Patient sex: M
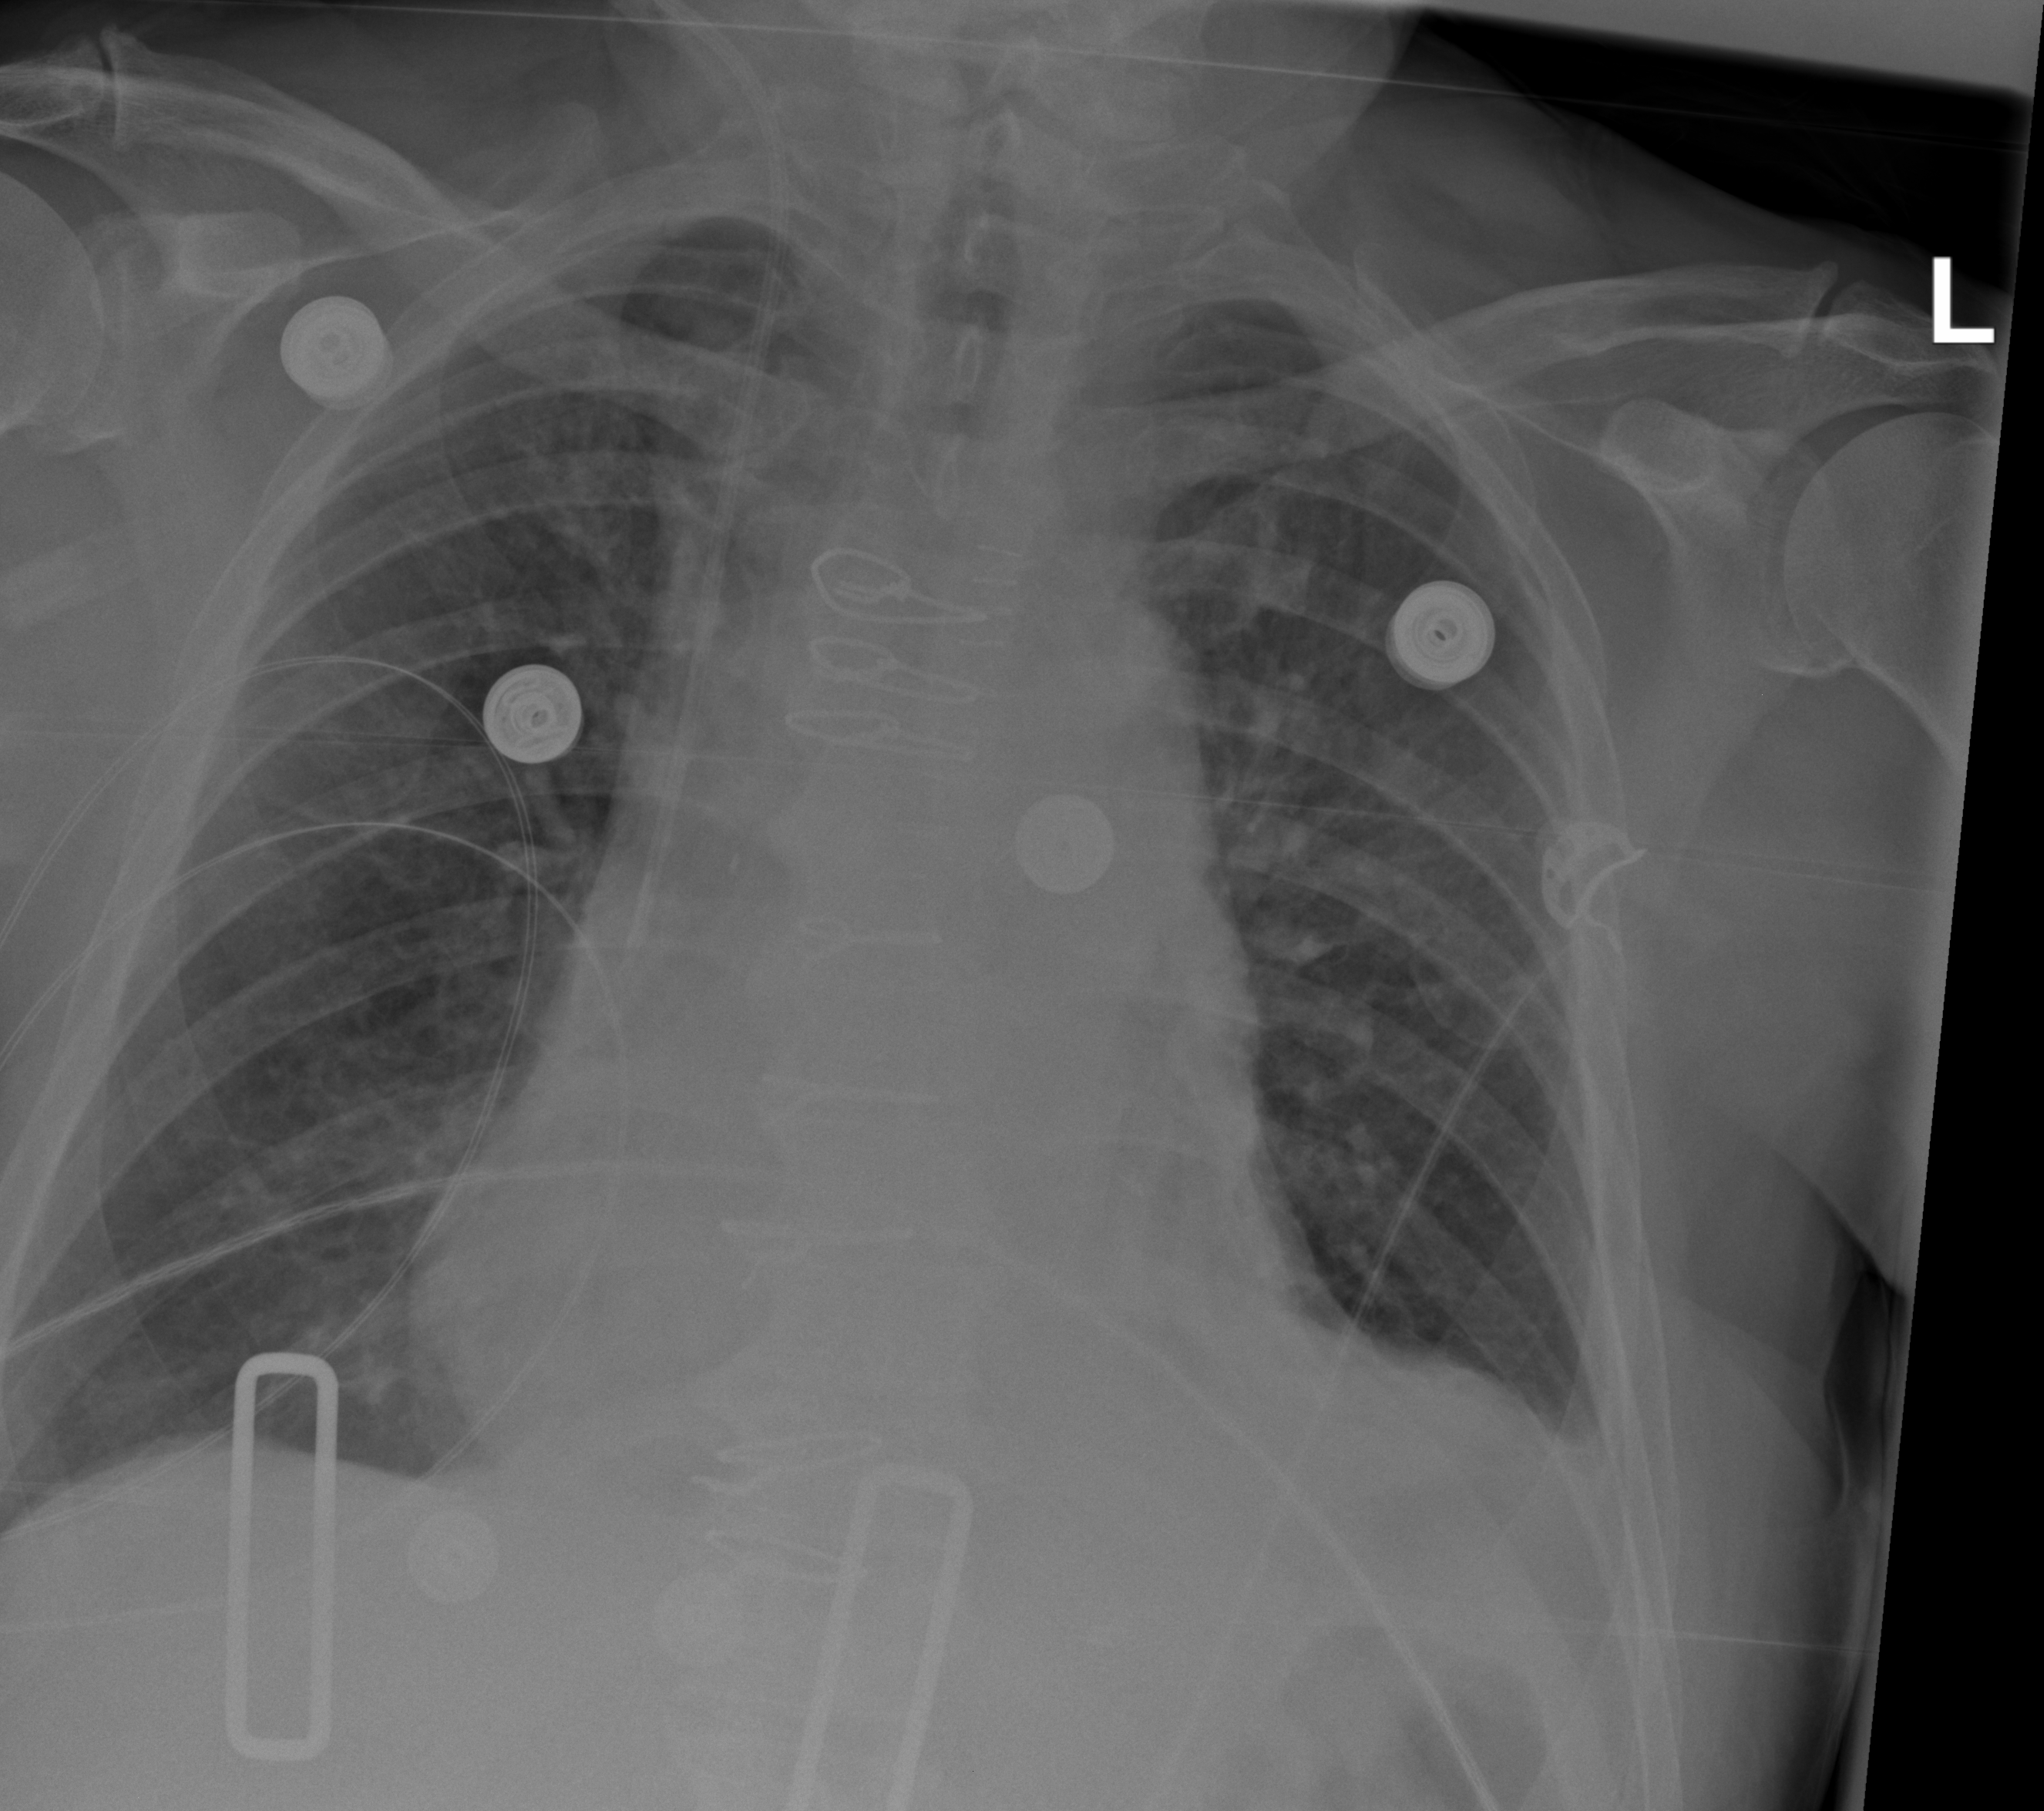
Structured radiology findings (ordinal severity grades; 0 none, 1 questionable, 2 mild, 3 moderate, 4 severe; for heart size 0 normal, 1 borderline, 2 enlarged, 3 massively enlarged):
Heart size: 2
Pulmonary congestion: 2
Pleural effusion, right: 0
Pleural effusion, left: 1
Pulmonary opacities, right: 2
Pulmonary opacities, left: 0
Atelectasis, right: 0
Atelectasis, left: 3